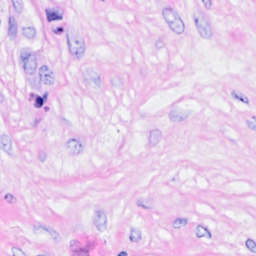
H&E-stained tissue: Breast